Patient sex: M
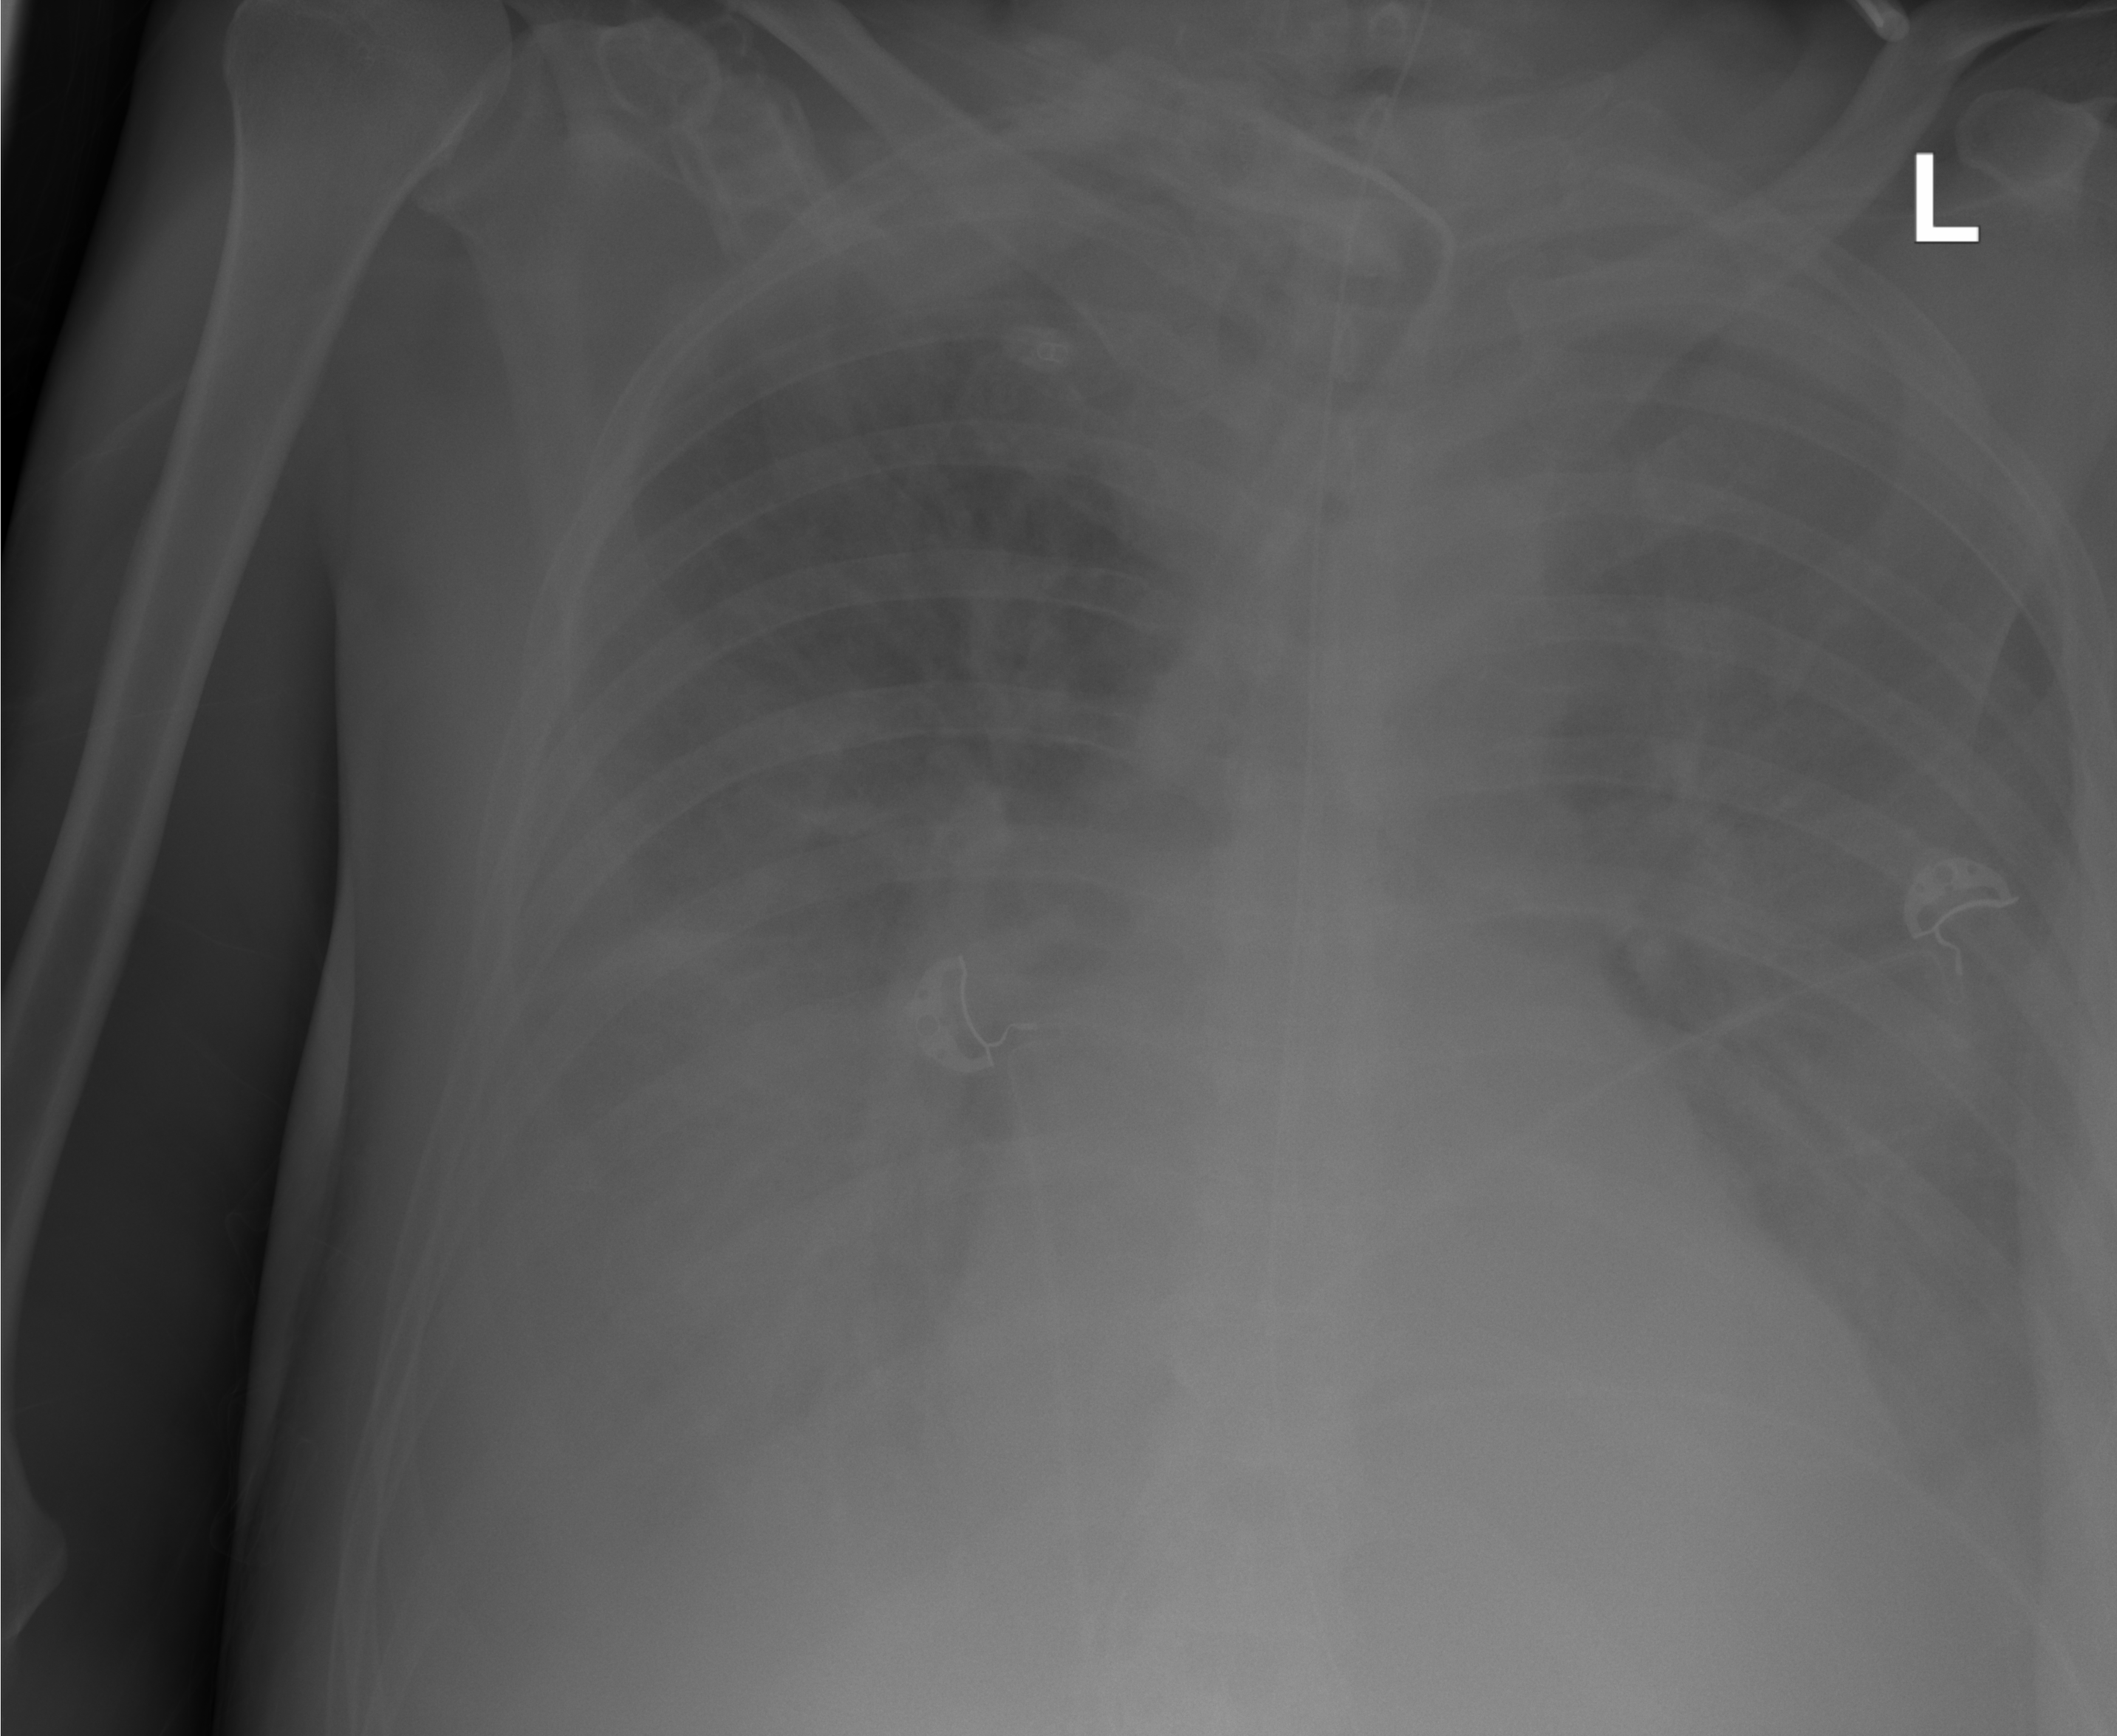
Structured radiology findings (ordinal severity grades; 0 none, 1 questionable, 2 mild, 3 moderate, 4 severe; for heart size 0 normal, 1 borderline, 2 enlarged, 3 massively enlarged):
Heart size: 2
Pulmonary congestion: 2
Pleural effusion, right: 3
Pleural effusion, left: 3
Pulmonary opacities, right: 3
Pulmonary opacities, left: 3
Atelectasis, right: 2
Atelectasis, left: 2